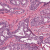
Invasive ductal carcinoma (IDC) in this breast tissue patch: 0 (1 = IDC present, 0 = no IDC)